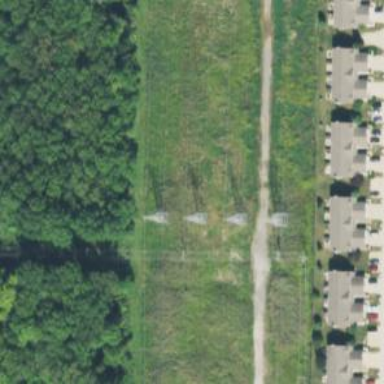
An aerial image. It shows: Lattice structure tower used for power distribution.